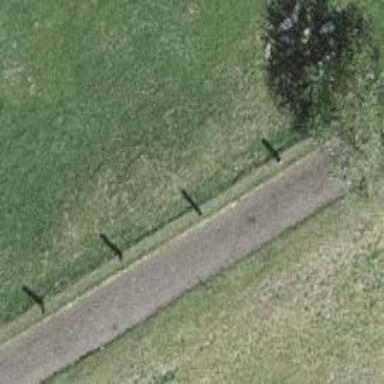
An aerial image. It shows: Path.